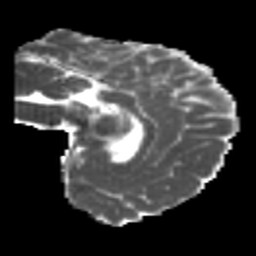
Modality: MD
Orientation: sagittal
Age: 22
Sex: female
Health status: healthy
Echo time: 0.074 s